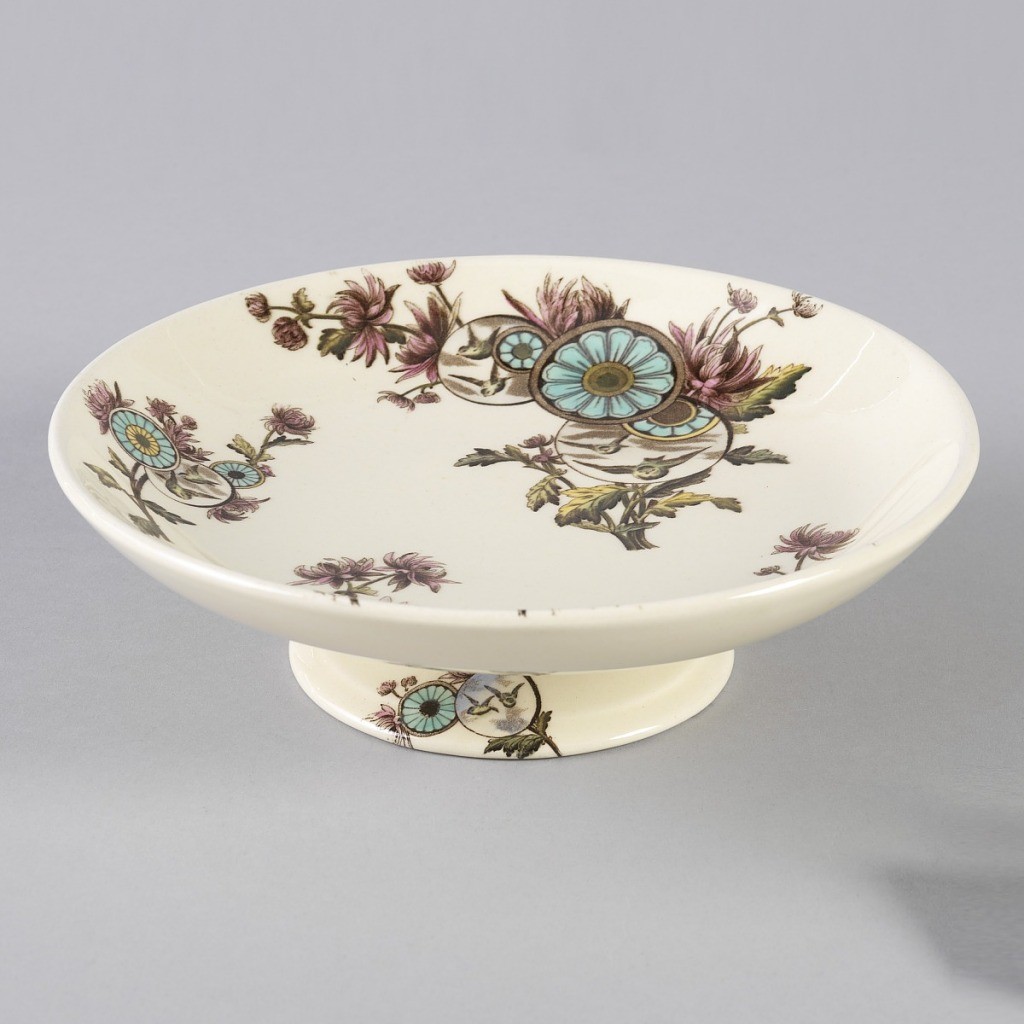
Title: Overton
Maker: George Jones & Sons, Ltd., active 1861 – 1951
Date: ca. 1875–85
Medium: Glazed earthenware
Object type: Compote
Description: Circular dish on flaring circular foot, the white ground decorated with Japanese-inspired polychrome transfer-printed decoration of sprays of naturalistic flowers with superimposed medallions showing birds in flight or stylized flowers.